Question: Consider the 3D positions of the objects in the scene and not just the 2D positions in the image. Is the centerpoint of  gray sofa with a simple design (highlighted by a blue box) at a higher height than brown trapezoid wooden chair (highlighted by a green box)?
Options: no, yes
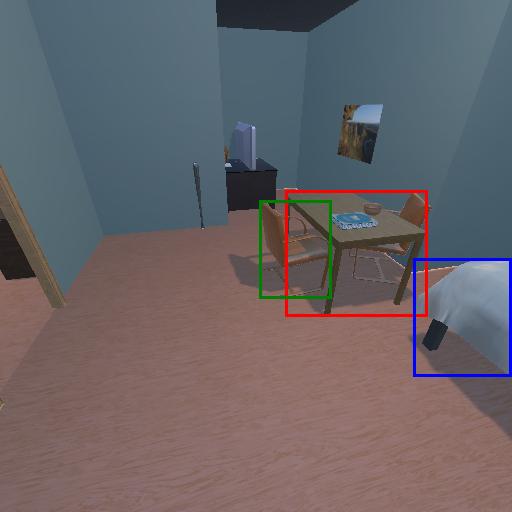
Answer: no